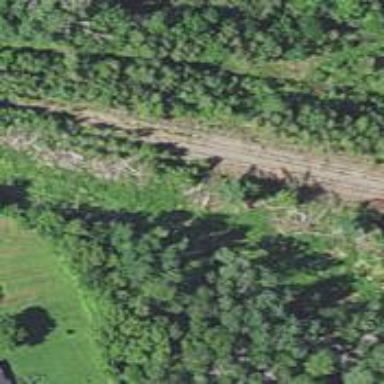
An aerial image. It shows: Disused railway yard.